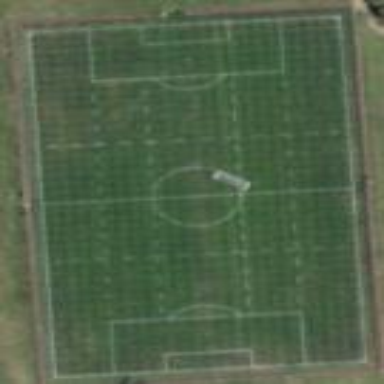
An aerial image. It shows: Grass pitch used for soccer and rugby union.